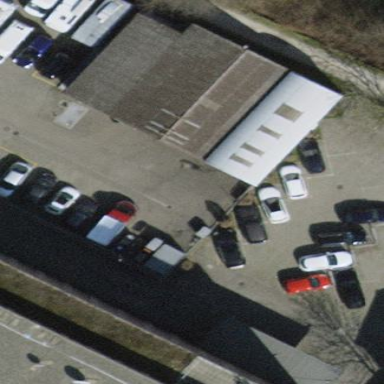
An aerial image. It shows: Industrial building.